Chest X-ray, PA view. Patient: 33 years old, sex F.
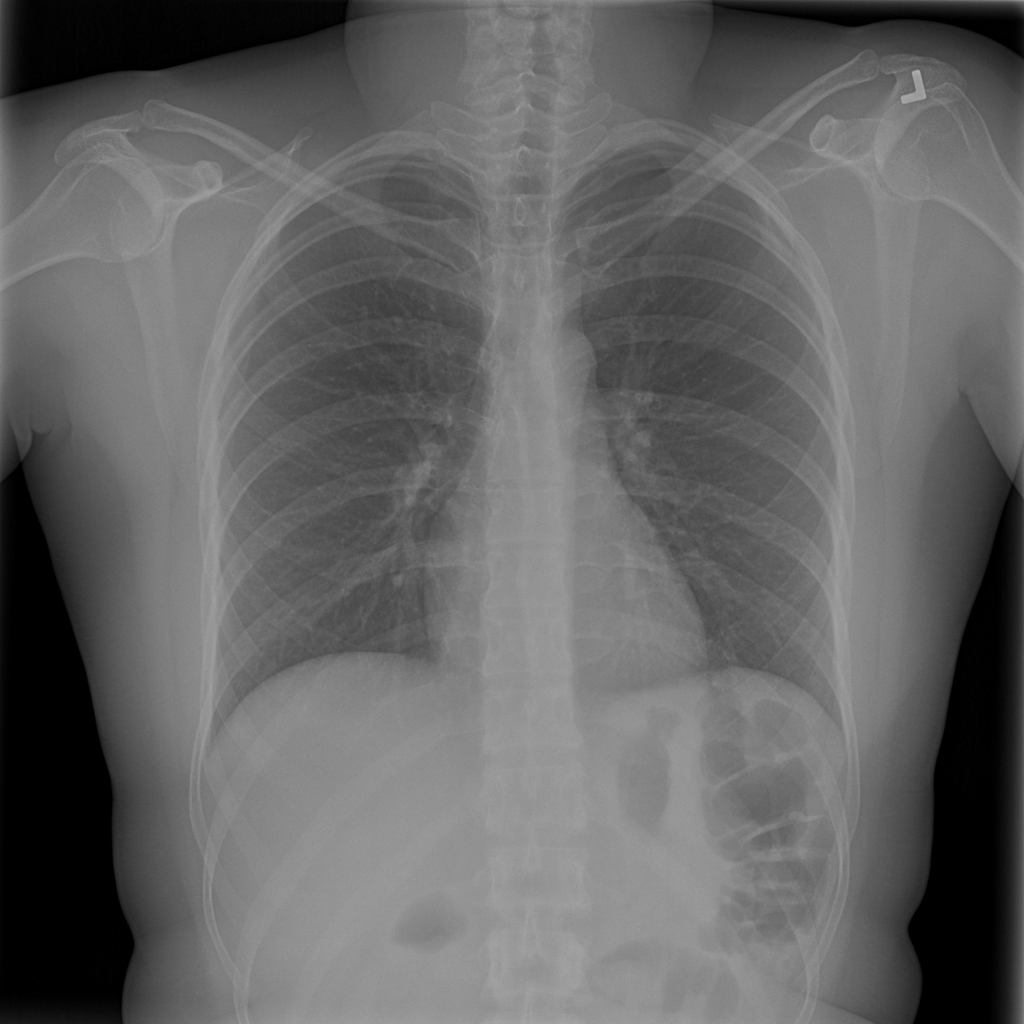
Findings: No Finding